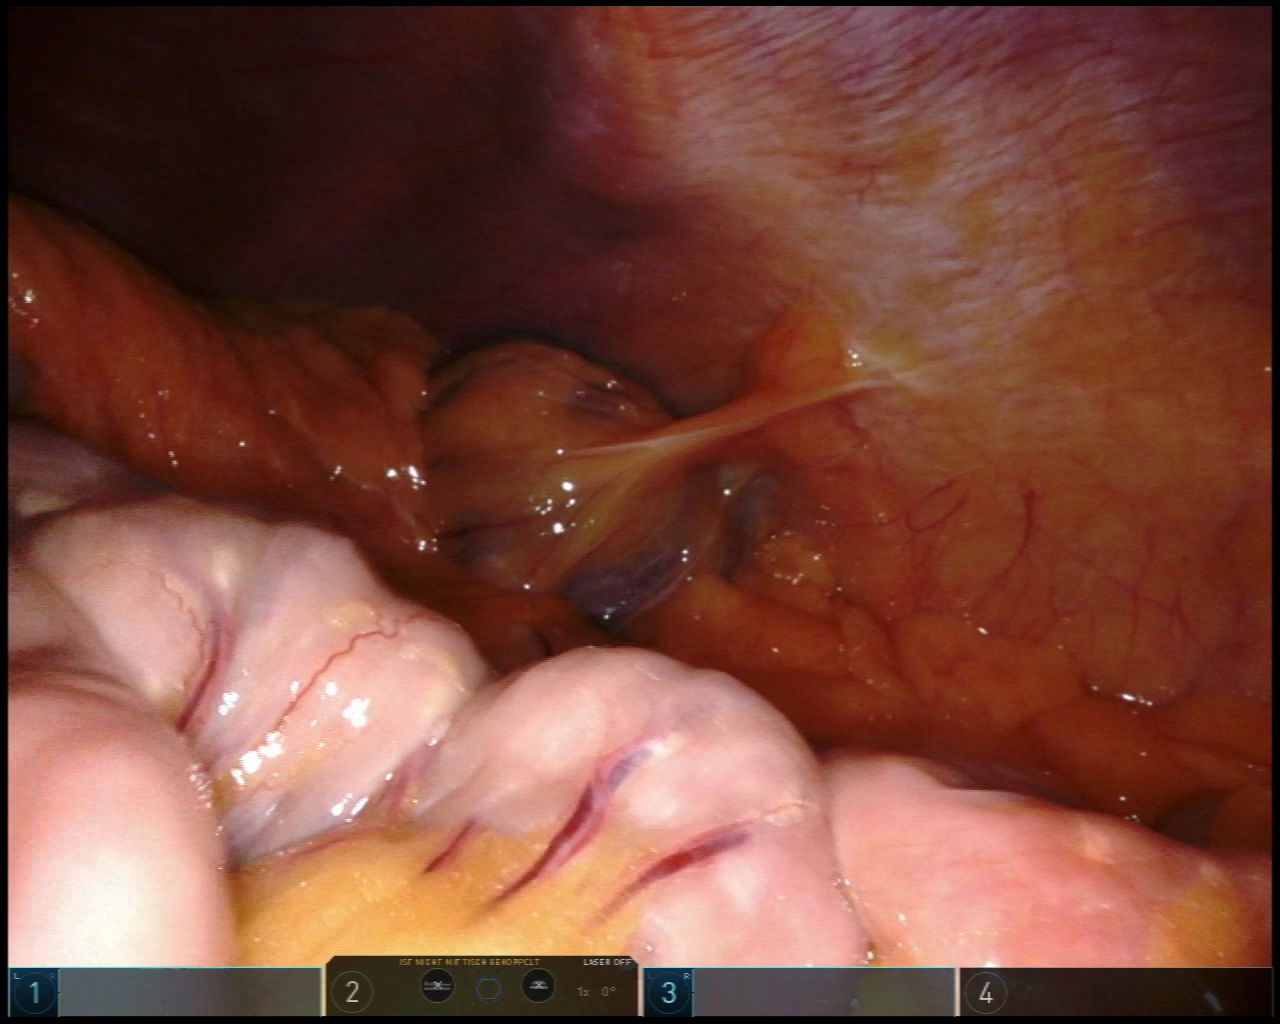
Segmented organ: abdominal_wall
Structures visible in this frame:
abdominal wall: yes
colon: no
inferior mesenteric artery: no
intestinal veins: no
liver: no
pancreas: no
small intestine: yes
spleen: no
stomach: no
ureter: no
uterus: no
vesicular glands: no